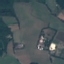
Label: Pasture